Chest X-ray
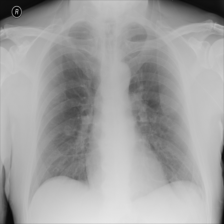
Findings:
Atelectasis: negative
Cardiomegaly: negative
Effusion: negative
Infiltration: negative
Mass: negative
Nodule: negative
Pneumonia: negative
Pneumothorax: negative
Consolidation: negative
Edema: negative
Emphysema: negative
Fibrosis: negative
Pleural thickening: negative
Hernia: negative